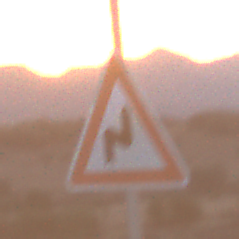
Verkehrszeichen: DoppelkurveRechts
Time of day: SunriseSunset
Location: Outdoor (Nature)
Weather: Clear
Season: NotSpecified
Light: Natural